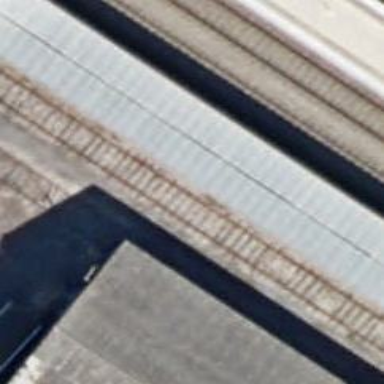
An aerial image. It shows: Railway siding for service.